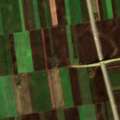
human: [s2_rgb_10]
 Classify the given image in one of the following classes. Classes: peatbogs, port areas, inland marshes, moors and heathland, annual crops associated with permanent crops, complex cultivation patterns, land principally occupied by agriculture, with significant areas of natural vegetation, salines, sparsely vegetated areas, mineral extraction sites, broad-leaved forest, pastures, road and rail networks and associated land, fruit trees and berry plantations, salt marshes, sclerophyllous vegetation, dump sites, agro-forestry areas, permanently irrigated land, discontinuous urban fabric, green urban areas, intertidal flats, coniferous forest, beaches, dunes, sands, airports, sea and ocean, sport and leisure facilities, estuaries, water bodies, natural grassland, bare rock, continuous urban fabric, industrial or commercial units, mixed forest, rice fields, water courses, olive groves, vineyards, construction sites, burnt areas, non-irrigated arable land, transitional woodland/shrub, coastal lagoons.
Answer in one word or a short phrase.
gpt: non-irrigated arable land